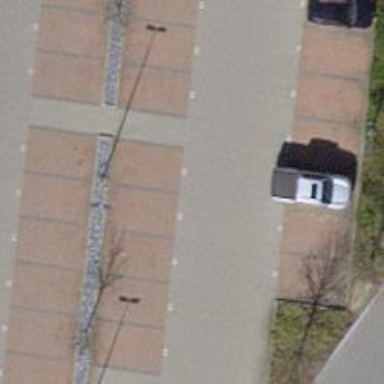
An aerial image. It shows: Asphalt parking aisle along service road.